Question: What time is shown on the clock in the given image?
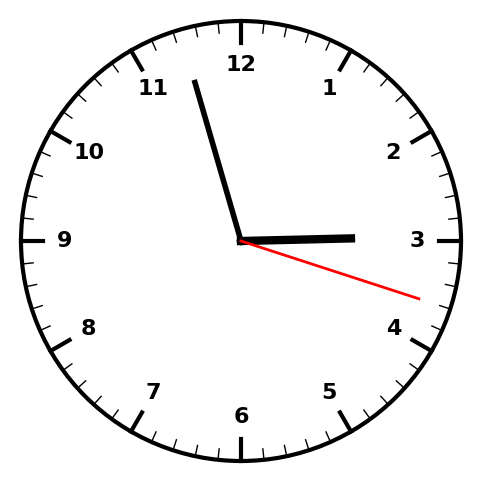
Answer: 02:57:18